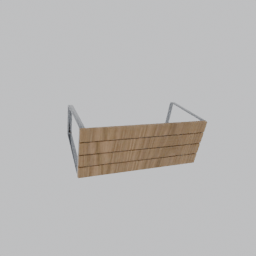
Label: furniture